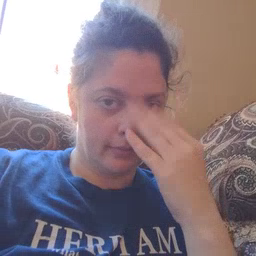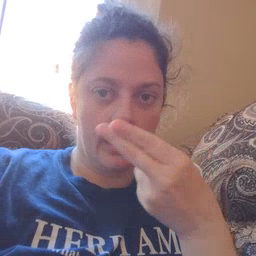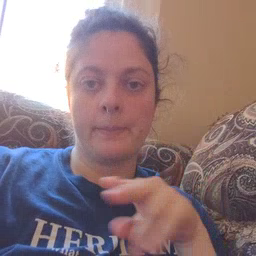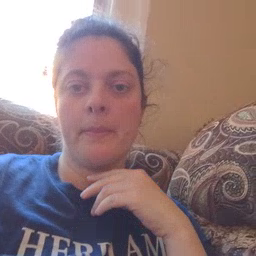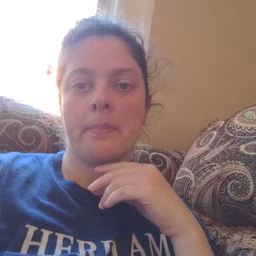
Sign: nap